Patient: sex F, age 59
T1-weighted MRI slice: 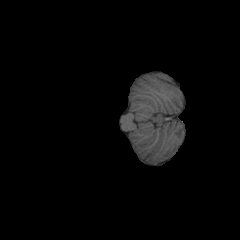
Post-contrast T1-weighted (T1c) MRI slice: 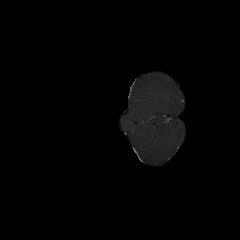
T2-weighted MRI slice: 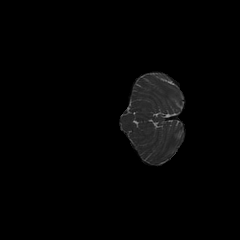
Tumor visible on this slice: no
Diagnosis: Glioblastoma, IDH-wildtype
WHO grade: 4